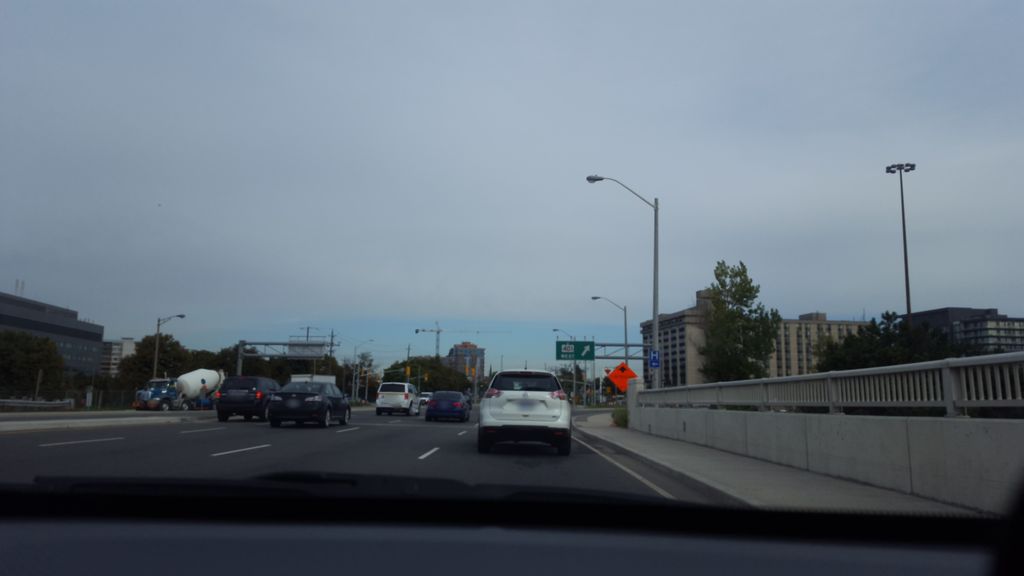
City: toronto